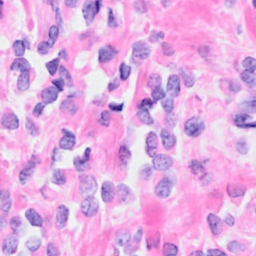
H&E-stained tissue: Breast